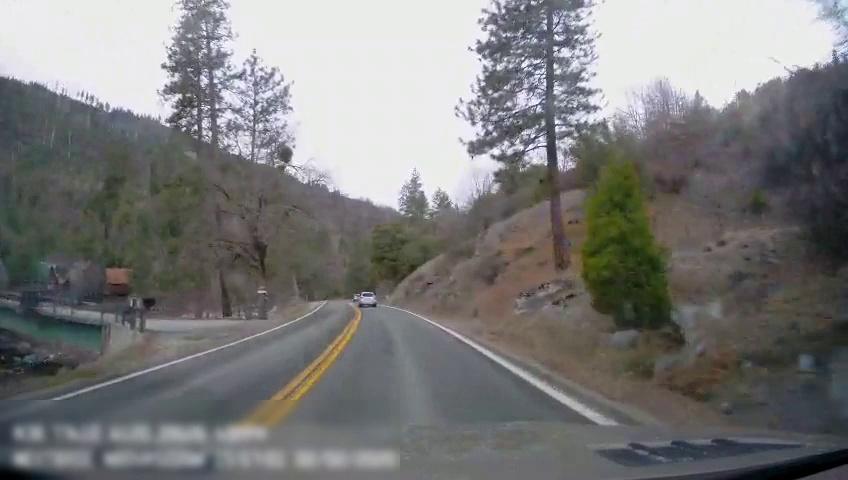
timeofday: Day
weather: Cloudy
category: Drivable Space
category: Vehicles | Car
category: Lanes | Current Lane
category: Lanes | Current Lane
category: Lanes | Opposite Lane